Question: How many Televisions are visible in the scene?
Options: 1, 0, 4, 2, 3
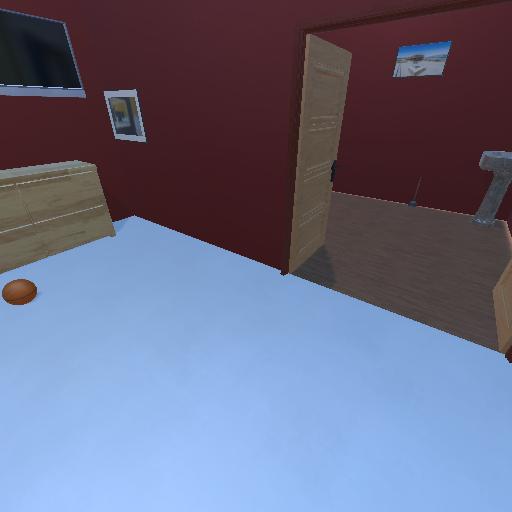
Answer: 1